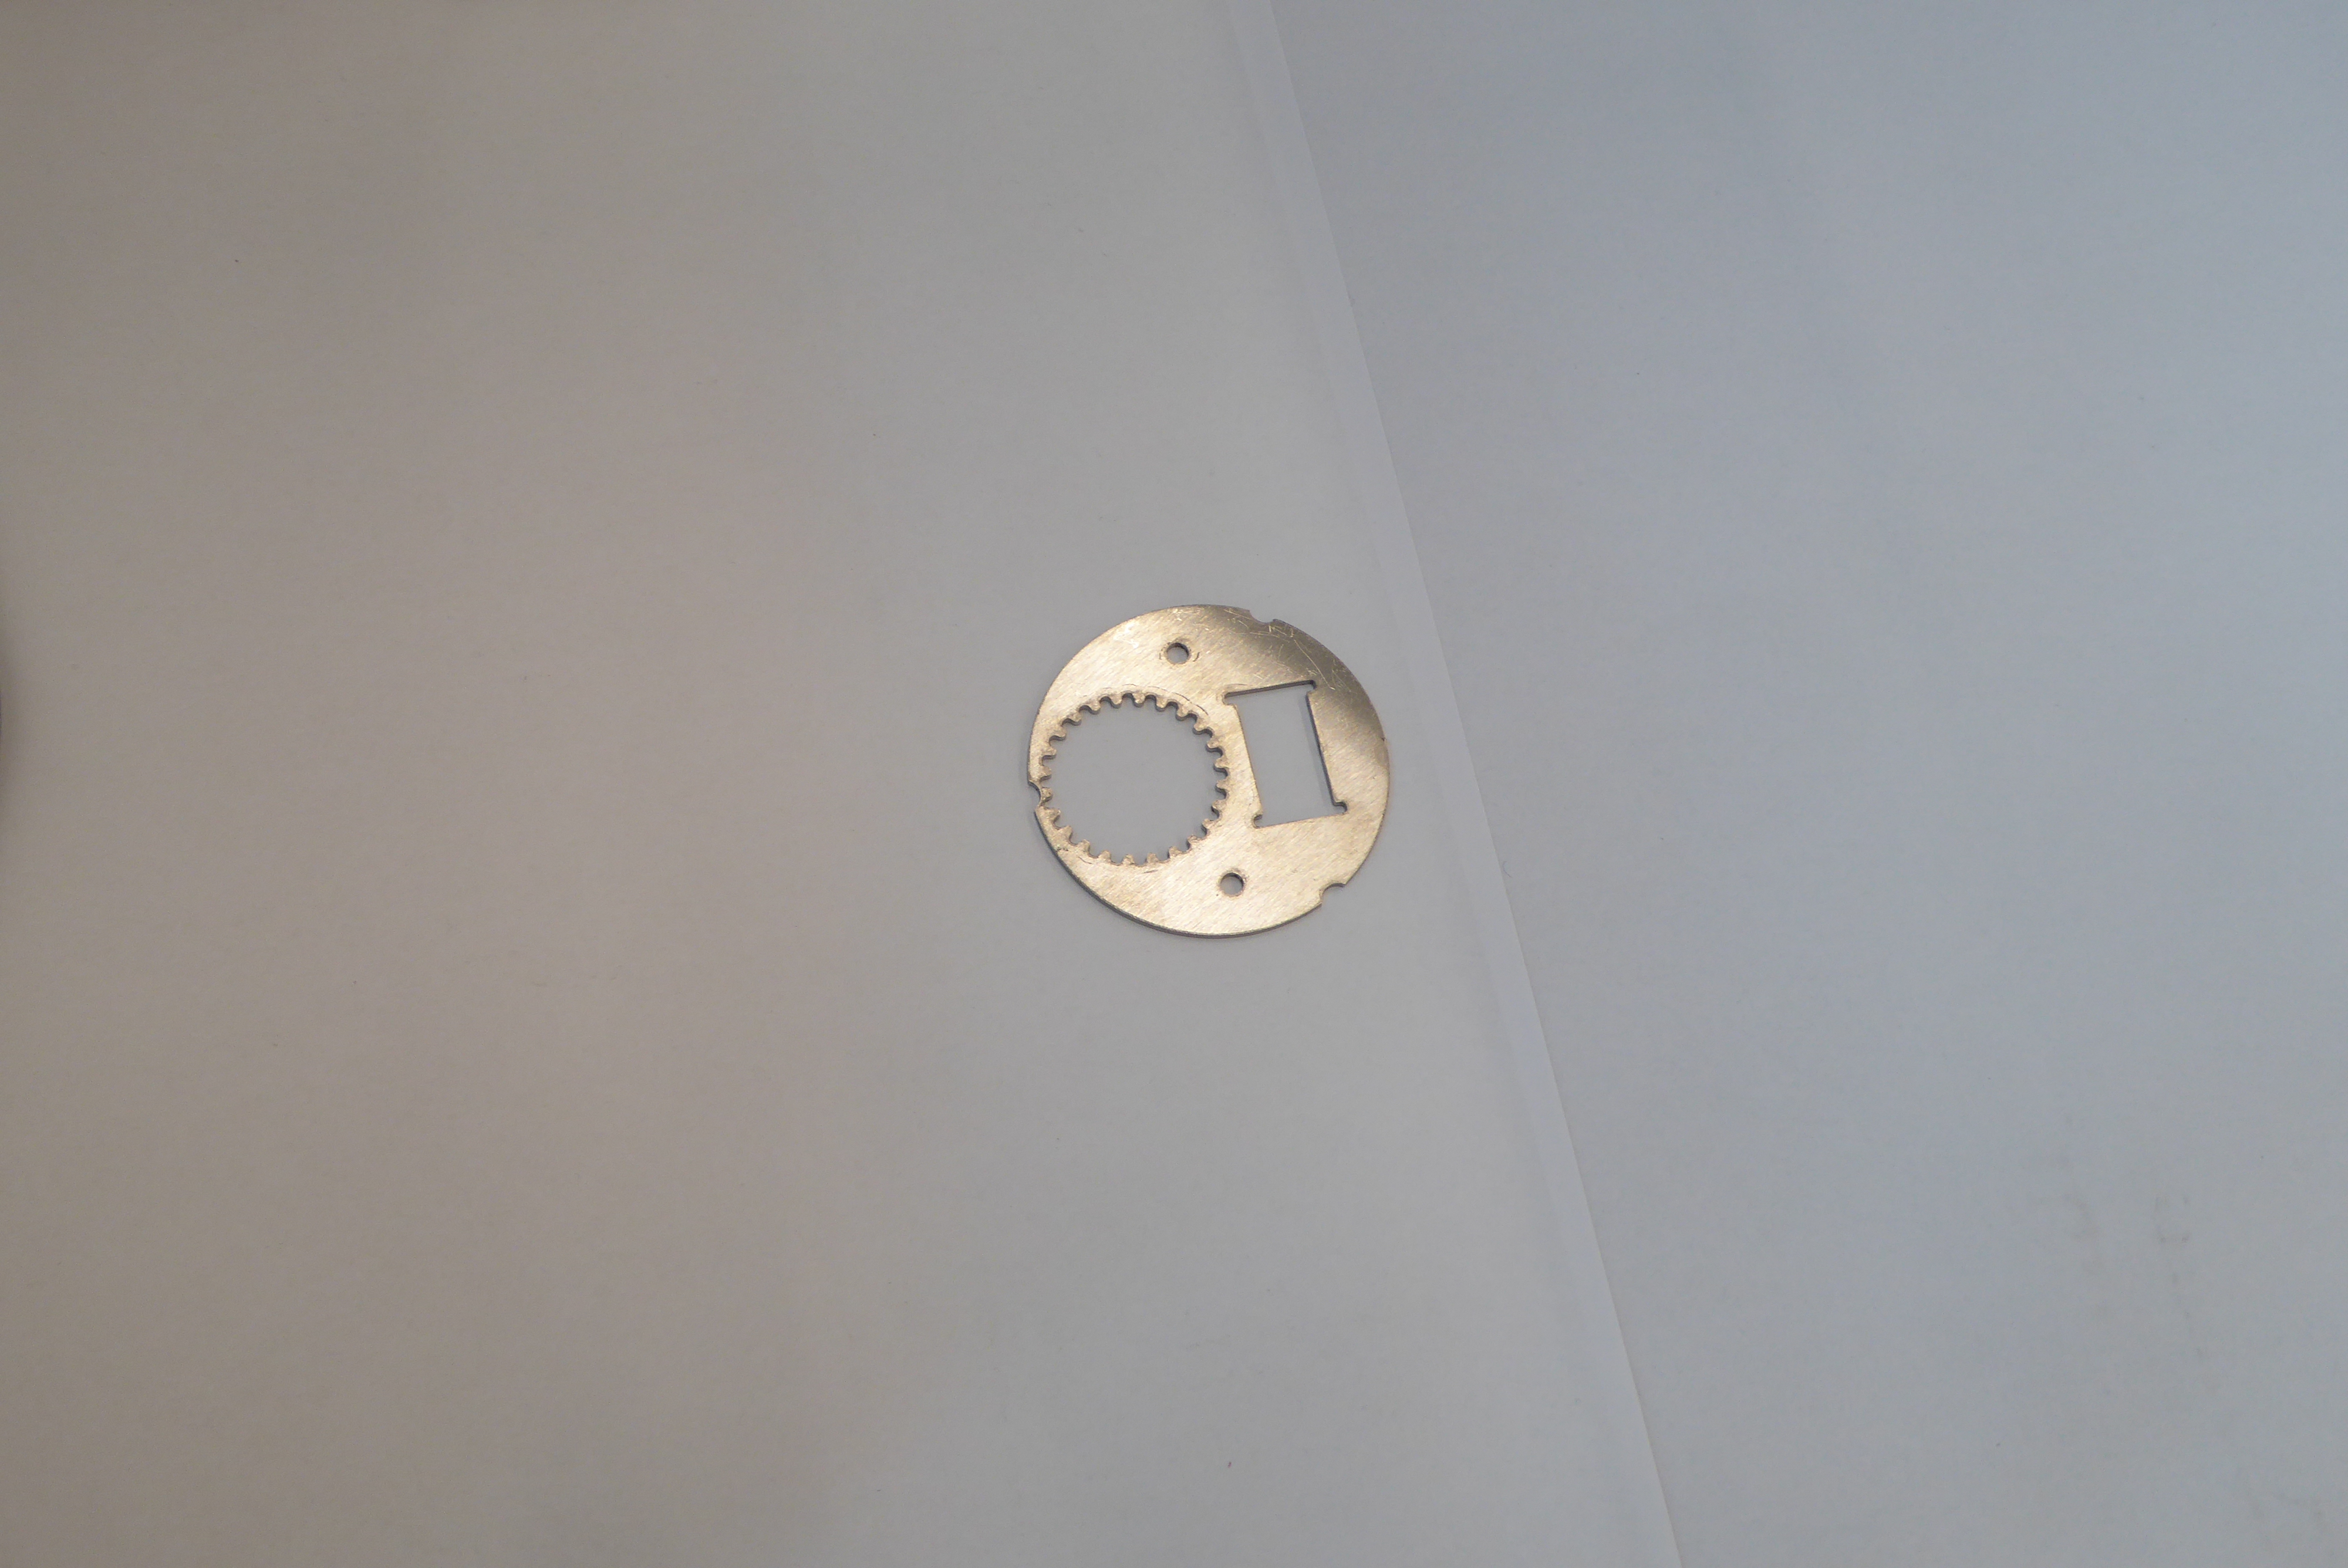
Label: Bottle Opener - Inlay